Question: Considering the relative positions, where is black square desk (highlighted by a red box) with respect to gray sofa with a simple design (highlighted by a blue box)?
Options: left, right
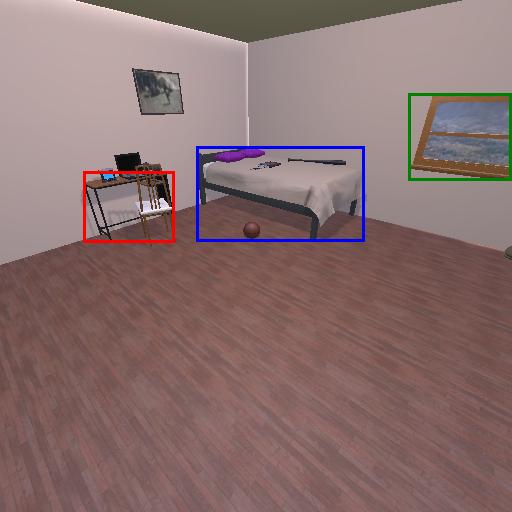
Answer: left